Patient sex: M
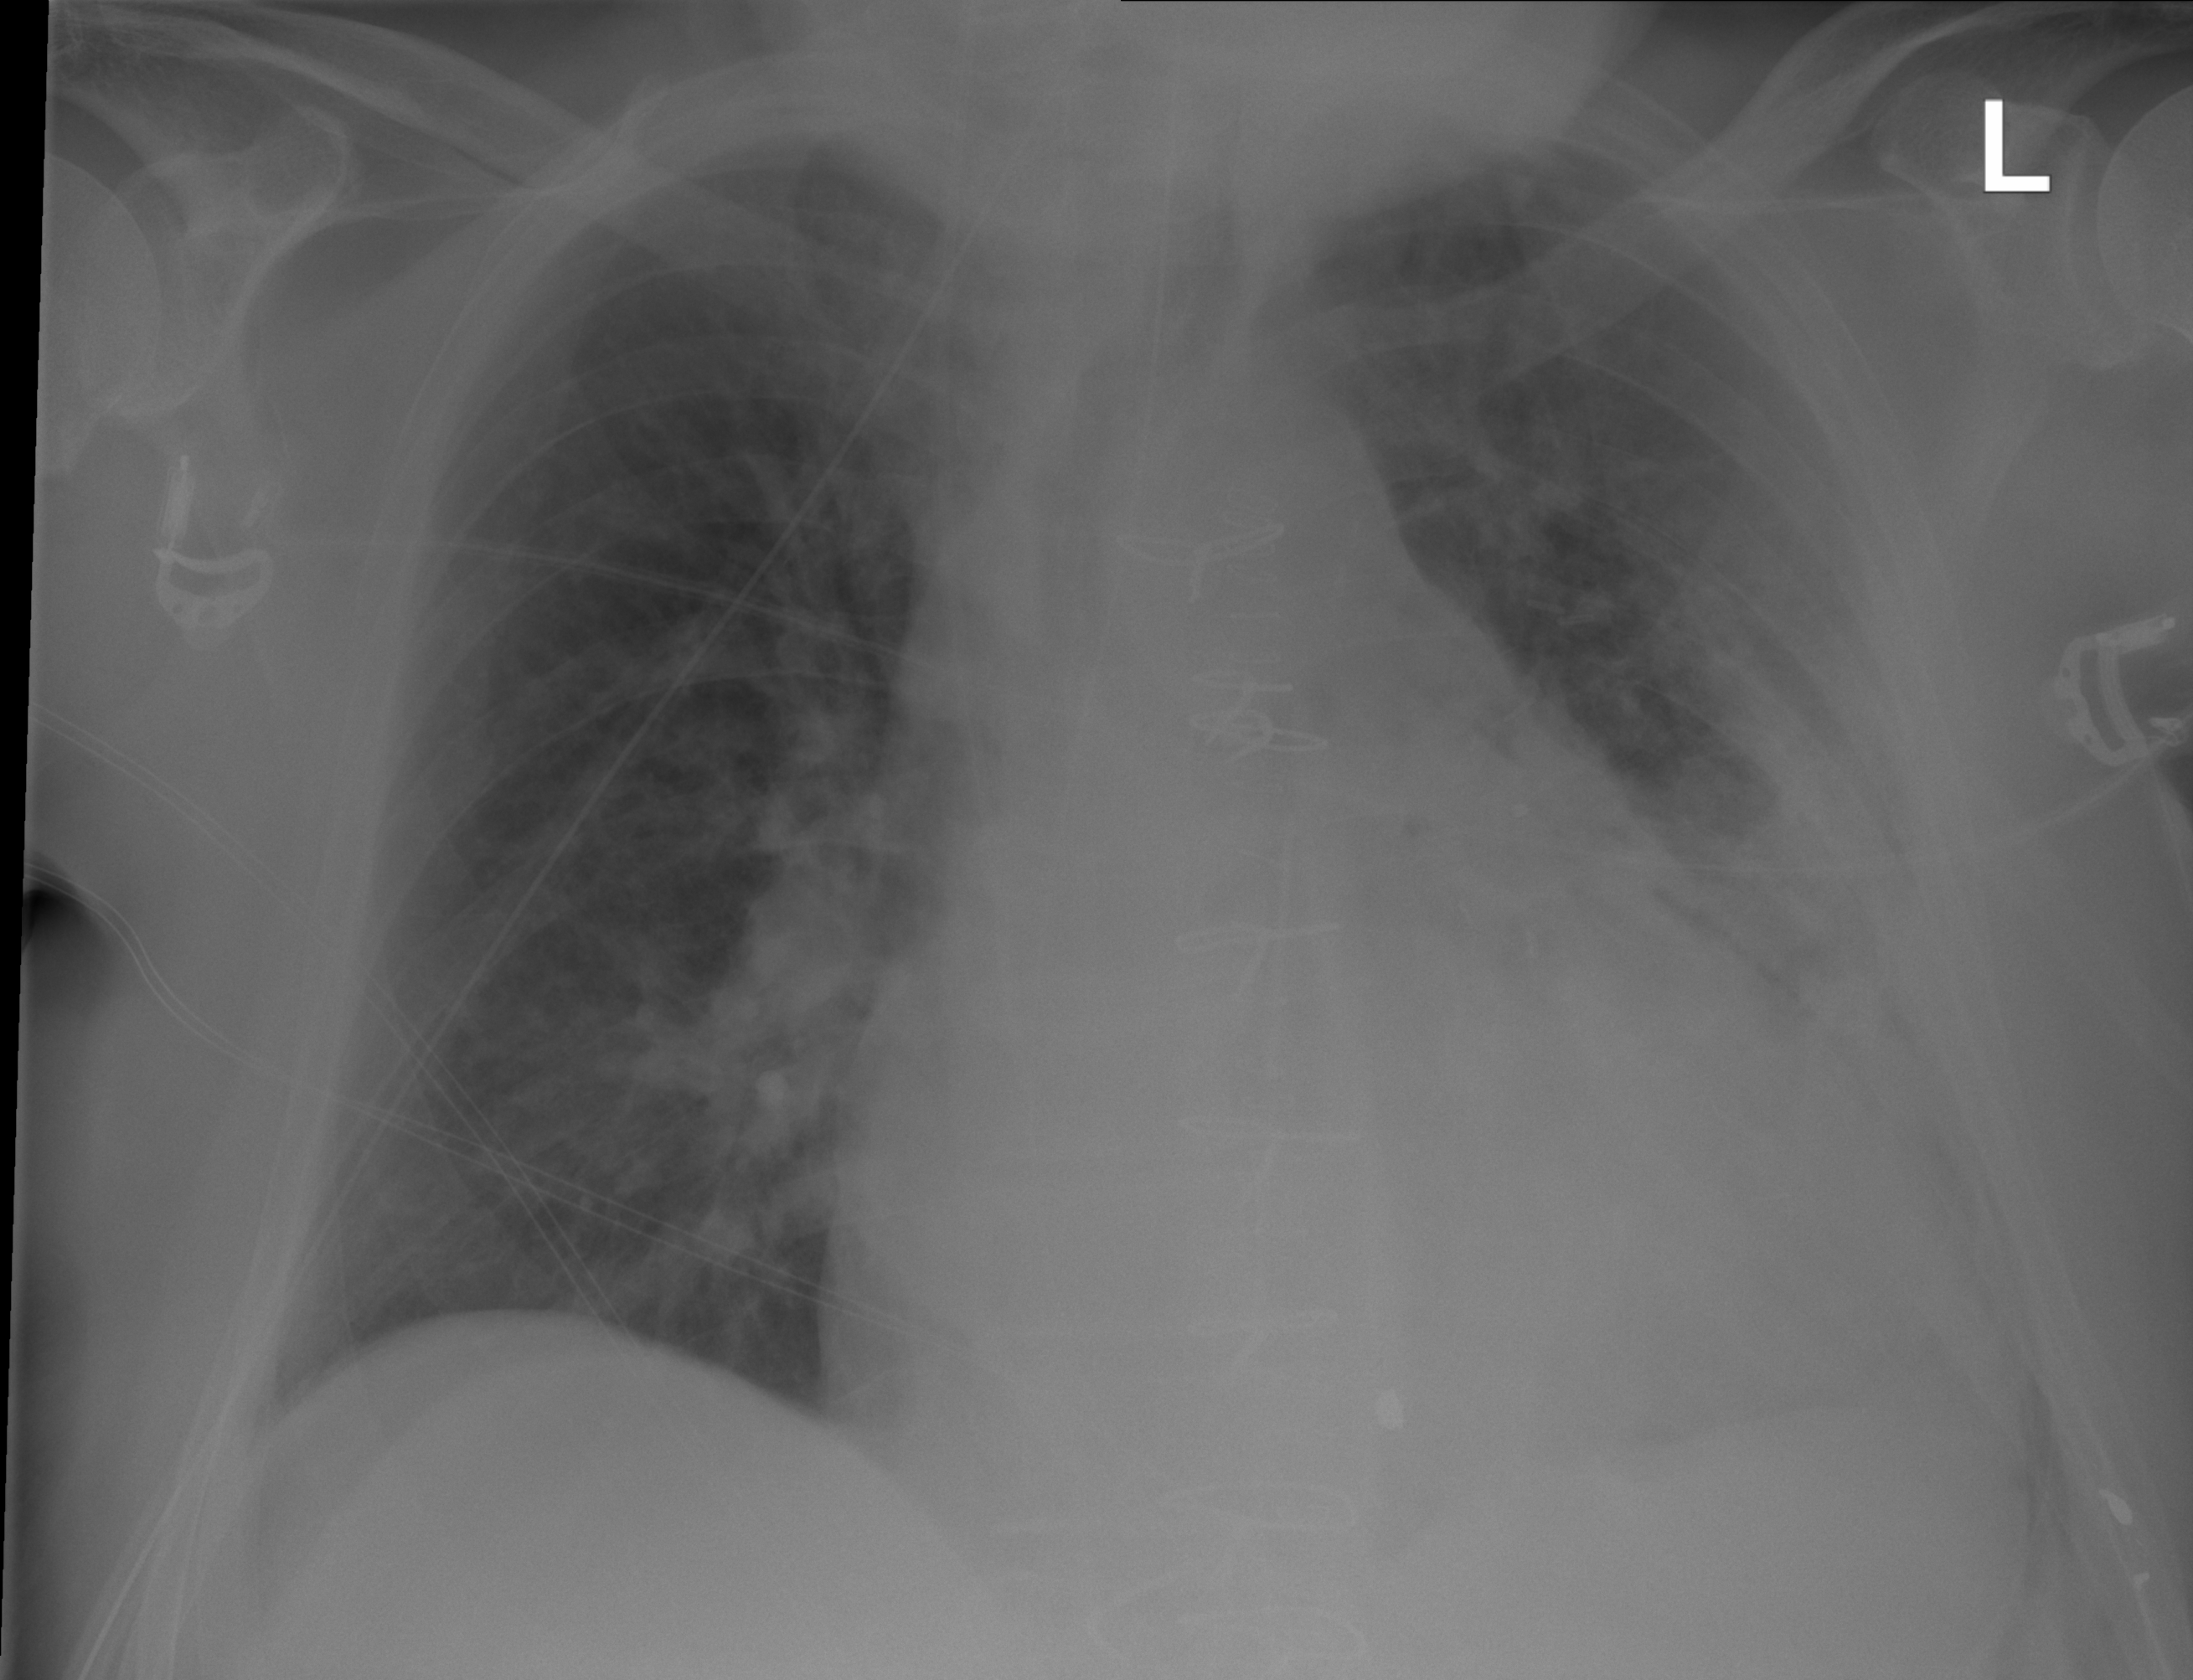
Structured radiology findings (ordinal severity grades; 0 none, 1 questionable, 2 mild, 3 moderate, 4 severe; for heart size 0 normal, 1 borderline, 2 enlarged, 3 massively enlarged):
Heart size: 0
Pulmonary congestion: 2
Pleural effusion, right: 0
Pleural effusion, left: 2
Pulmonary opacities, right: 2
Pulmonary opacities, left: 2
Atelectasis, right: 2
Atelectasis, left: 3